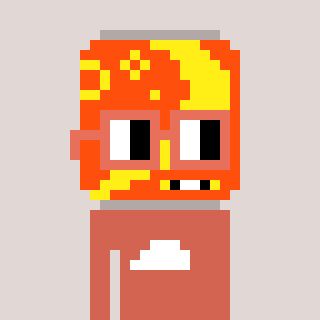
a pixel art character with square orange glasses, a pop-shaped head and a peachy-colored body on a warm background